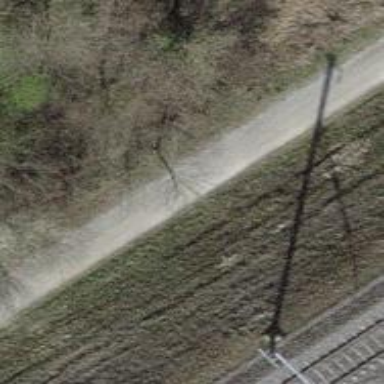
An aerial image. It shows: Unpaved track with grade2 tracktype.